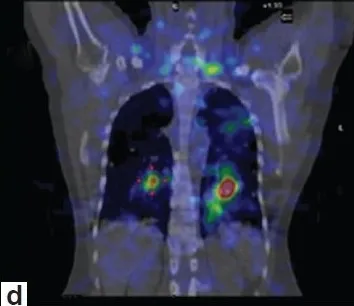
Multiple radio-opaque nodules are seen in both lungs, with radioiodine concentration in a few of these nodules.
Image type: radiology (pet)